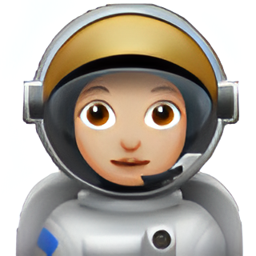
Name: female astronaut type 3
Emoji: 👩🏼‍🚀
Group: People & Body
Sub-group: person-role